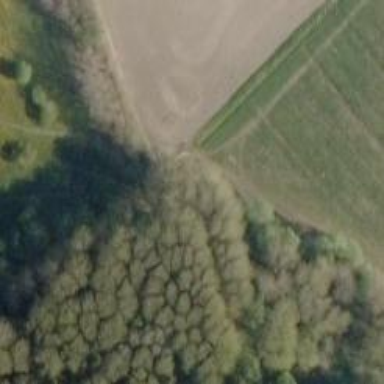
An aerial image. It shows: Path.